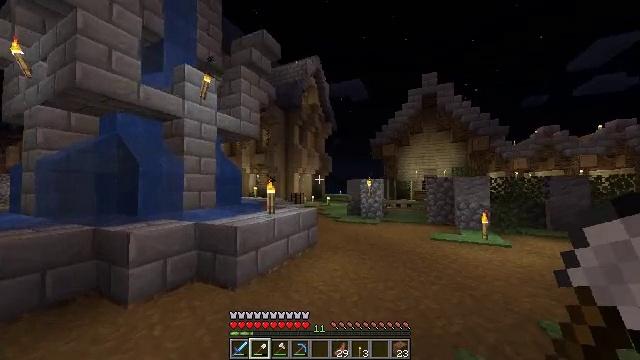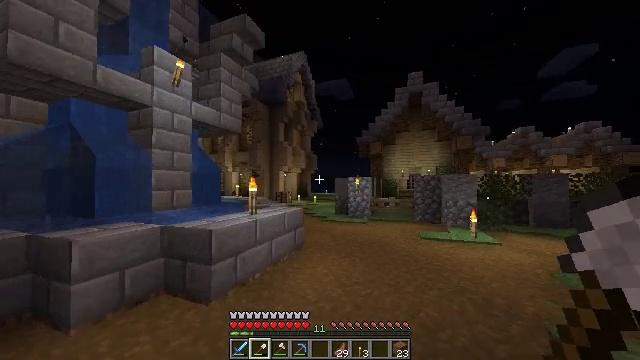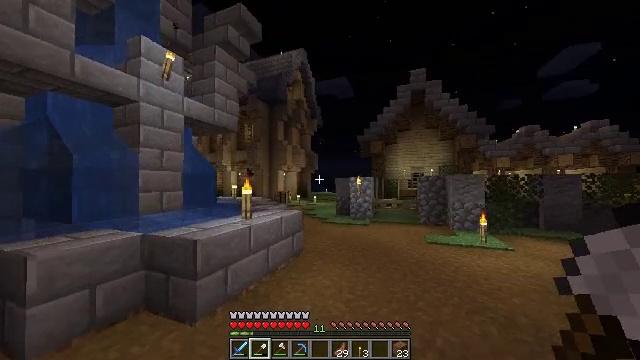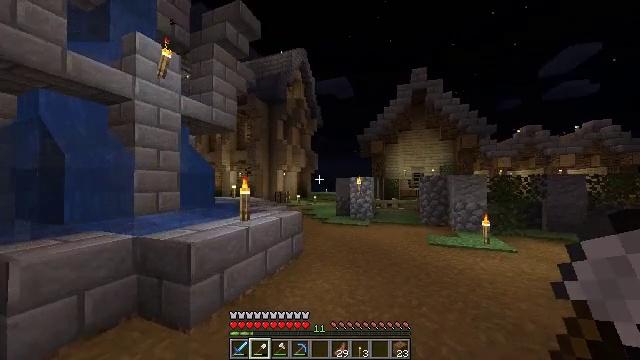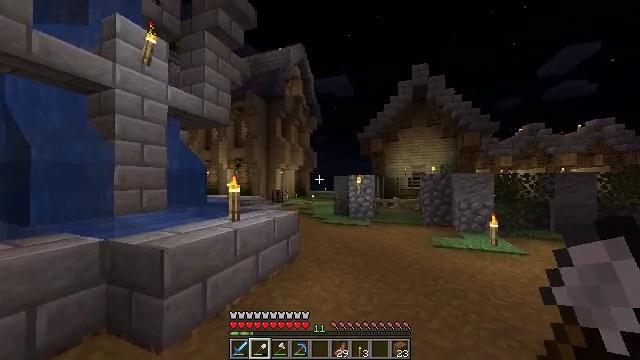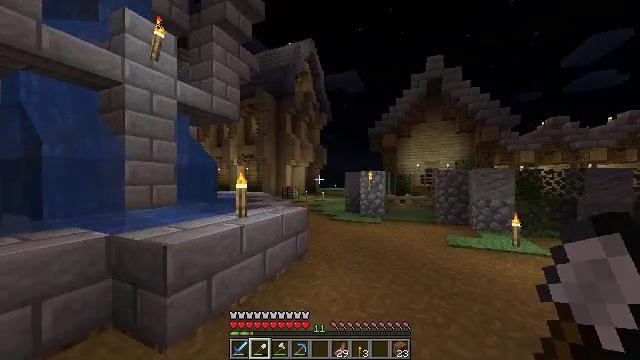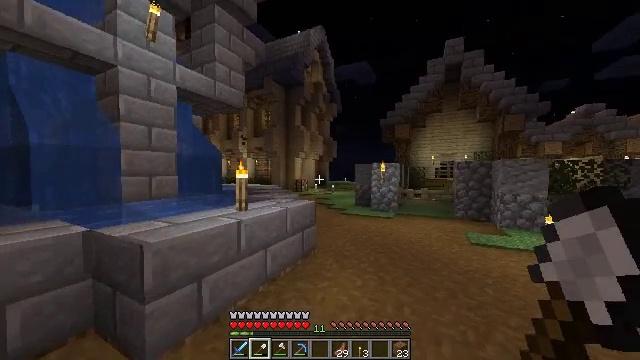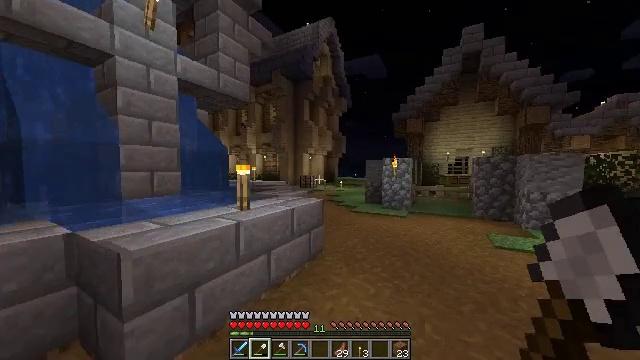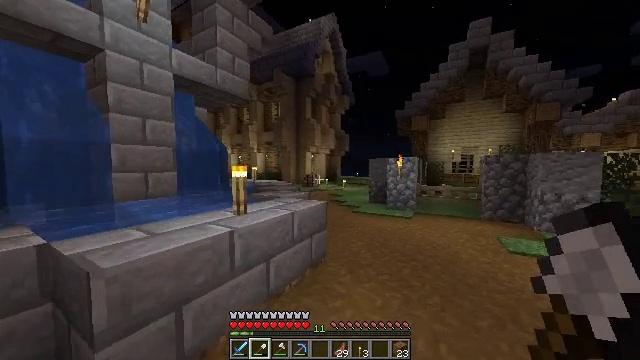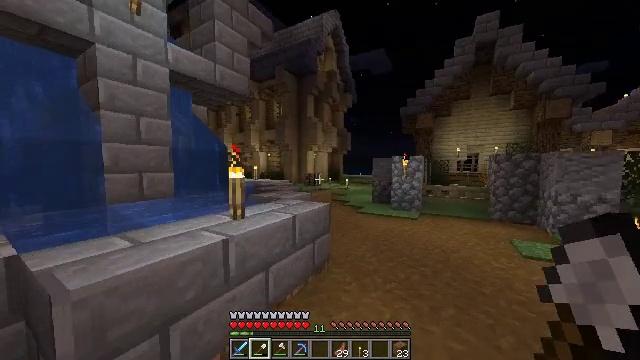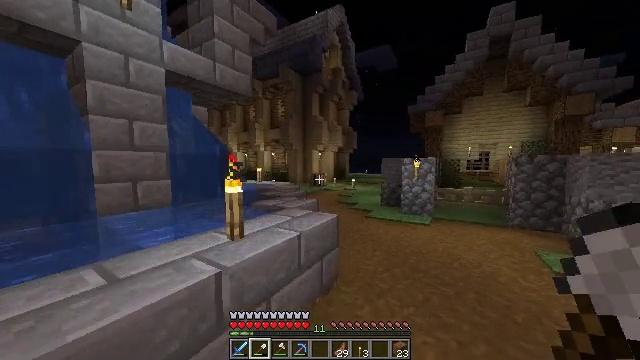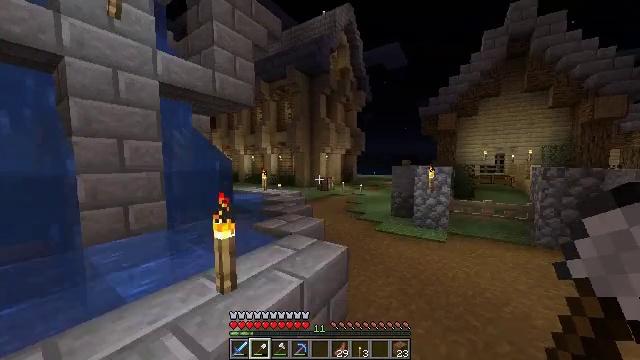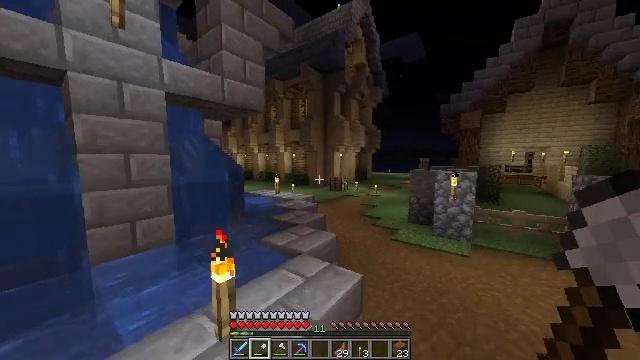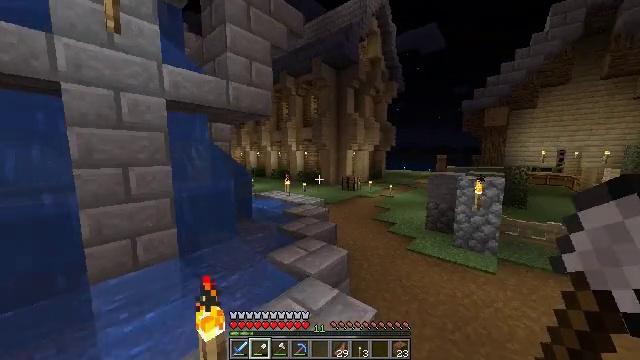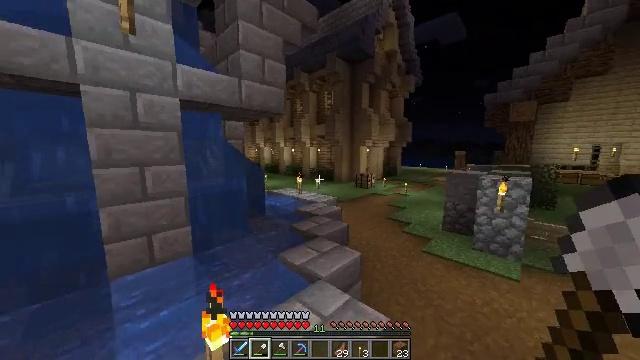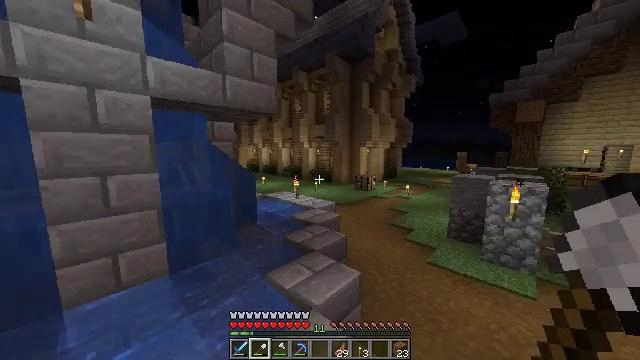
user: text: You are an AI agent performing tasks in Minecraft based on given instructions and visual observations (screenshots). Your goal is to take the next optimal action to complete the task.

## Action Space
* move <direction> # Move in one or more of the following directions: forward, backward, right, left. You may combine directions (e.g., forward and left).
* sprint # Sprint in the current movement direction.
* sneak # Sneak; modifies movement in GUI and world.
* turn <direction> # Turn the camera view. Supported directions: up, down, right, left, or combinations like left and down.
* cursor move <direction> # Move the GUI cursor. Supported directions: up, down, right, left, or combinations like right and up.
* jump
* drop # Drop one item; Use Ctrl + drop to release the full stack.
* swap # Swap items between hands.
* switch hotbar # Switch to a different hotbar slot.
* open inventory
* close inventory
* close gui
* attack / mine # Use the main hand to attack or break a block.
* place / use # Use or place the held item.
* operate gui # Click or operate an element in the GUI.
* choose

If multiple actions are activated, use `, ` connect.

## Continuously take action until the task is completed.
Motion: motion action
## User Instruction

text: Break the birch leaves block.
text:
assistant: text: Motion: move forward, turn right
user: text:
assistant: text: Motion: move forward
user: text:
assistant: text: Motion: move forward
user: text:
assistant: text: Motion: move forward
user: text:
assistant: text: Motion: move forward, turn left
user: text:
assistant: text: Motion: move forward, turn left and down
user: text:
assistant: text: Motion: move forward, turn left
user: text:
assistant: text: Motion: move forward
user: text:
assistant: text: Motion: move forward
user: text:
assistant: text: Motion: move forward, turn left, jump
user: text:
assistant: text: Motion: move forward, turn left, jump
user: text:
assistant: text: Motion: move forward, turn left and down, jump
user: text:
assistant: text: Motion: move forward, turn left and down, jump
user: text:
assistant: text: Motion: move forward, turn left and down, jump
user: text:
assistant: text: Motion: move forward
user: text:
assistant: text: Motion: move forward
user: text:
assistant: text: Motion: move forward
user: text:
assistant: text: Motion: move forward
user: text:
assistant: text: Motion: move forward, jump
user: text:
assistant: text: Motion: move forward, jump
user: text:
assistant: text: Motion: move forward, jump
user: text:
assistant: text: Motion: move forward, jump
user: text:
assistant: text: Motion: move forward, jump
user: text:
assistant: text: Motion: move forward
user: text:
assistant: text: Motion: move forward
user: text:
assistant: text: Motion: move forward
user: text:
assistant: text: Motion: move forward
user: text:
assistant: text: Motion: move forward
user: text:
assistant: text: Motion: move forward
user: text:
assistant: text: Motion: move forward